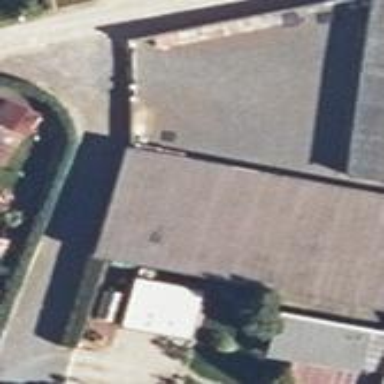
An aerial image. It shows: Building with flat grey roof.